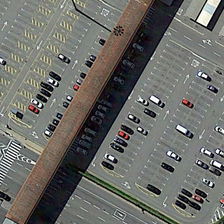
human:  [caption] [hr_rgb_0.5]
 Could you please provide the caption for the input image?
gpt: many buildings are parked in a large parking lot with many empty parking spaces .

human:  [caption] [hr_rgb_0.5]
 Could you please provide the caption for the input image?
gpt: a lot of cars parked beside the flower beds on either side of the road .

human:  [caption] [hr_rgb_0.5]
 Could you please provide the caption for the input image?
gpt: the cars were parked neatly on the road .

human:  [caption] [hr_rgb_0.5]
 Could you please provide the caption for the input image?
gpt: many buildings are parked in a large parking lot with many empty parking spaces .

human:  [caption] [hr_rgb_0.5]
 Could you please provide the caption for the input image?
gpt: the cars were parked neatly on the road .